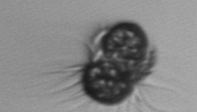
Label: Mesodinium